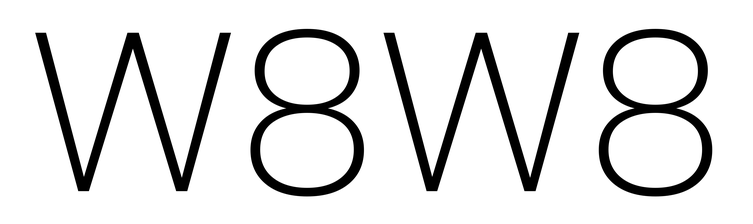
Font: Poppins-ExtraLight